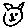
Label: cat